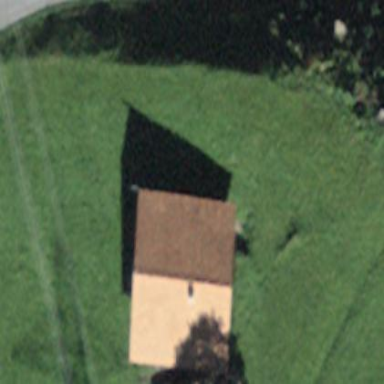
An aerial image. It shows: Cabin is depicted in the image.